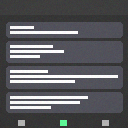
Screen state: on